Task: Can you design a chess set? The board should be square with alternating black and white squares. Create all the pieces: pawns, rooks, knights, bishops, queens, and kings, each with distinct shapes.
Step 212:
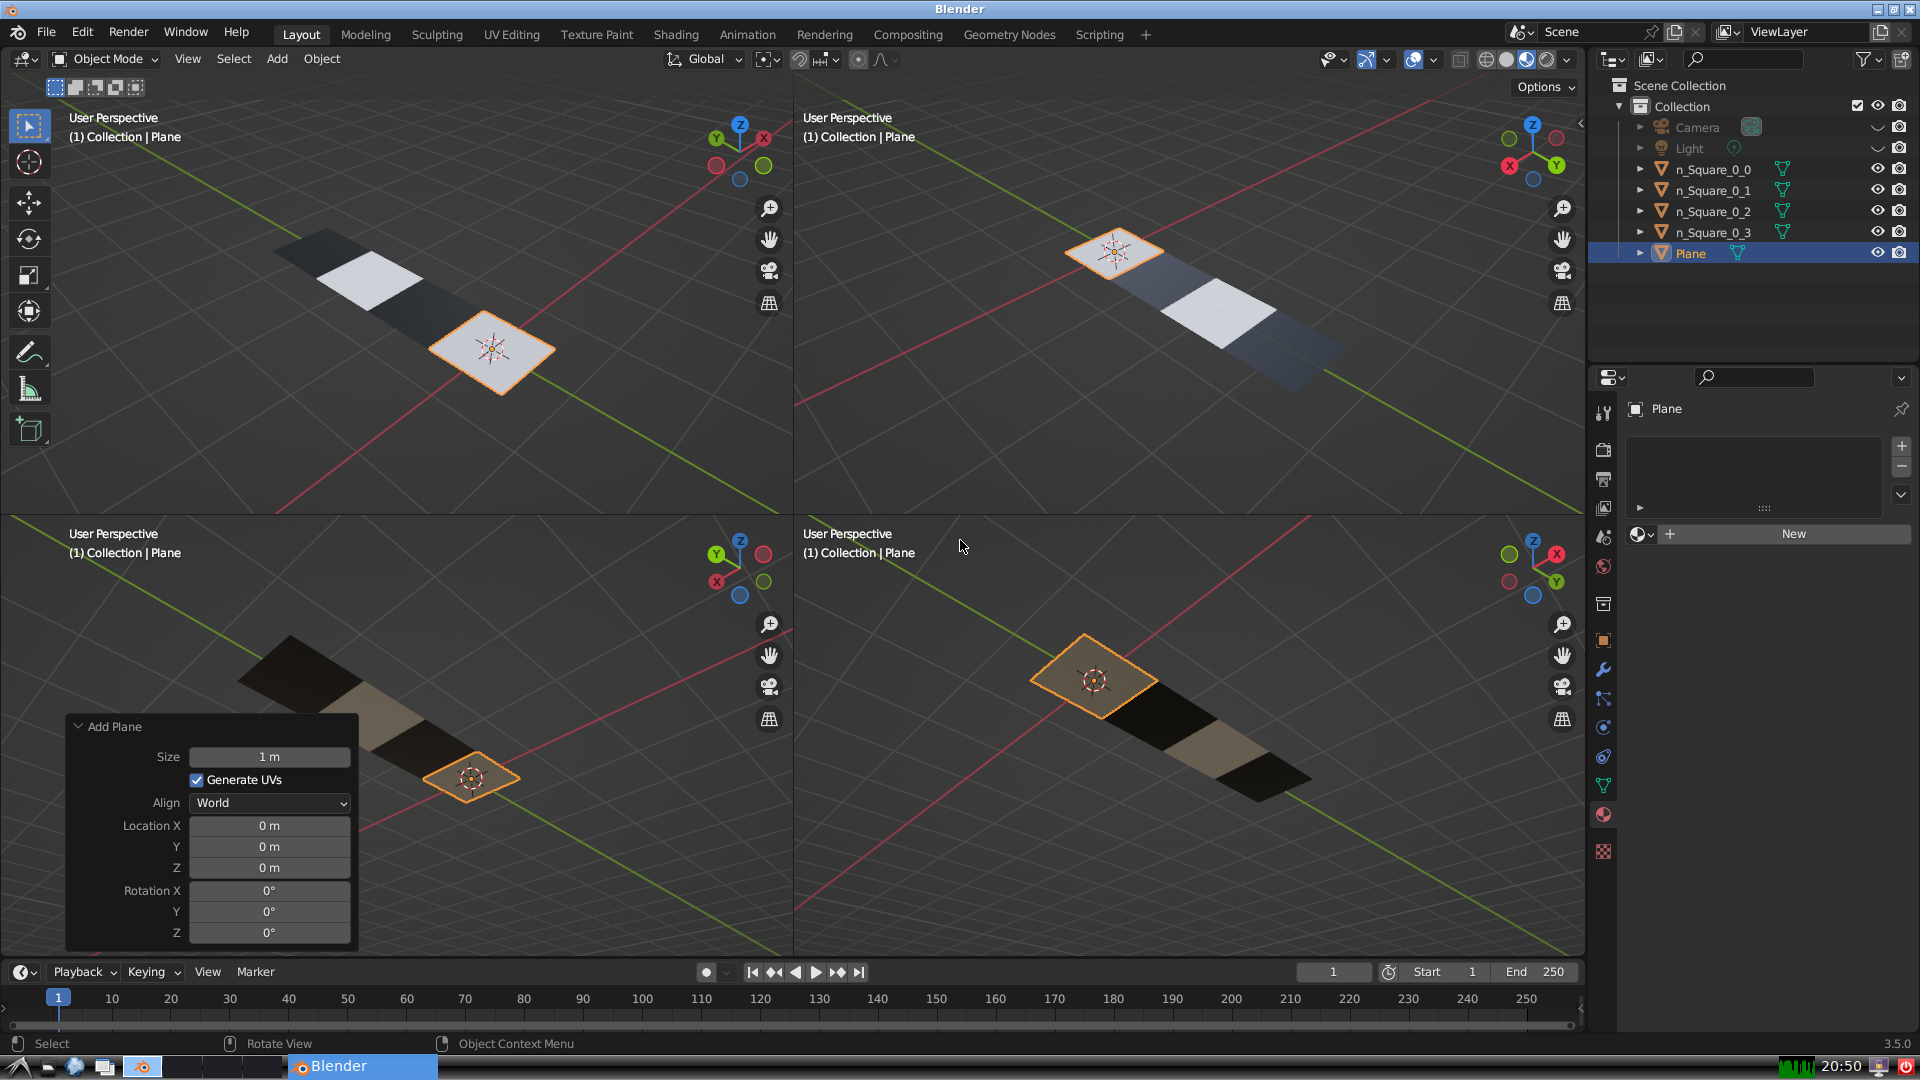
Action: {"mouse_move": [270, 826]}